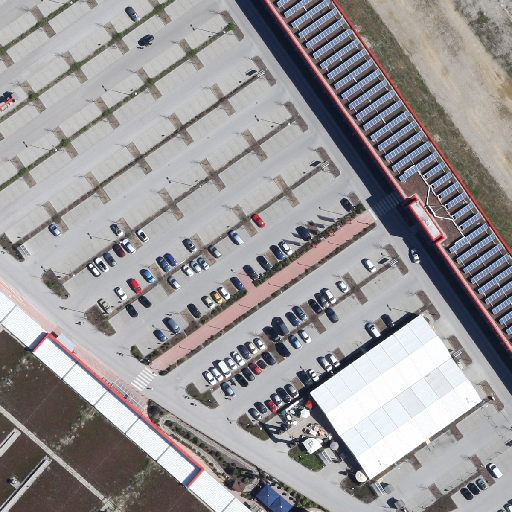
Referring expression: light-duty vehicle